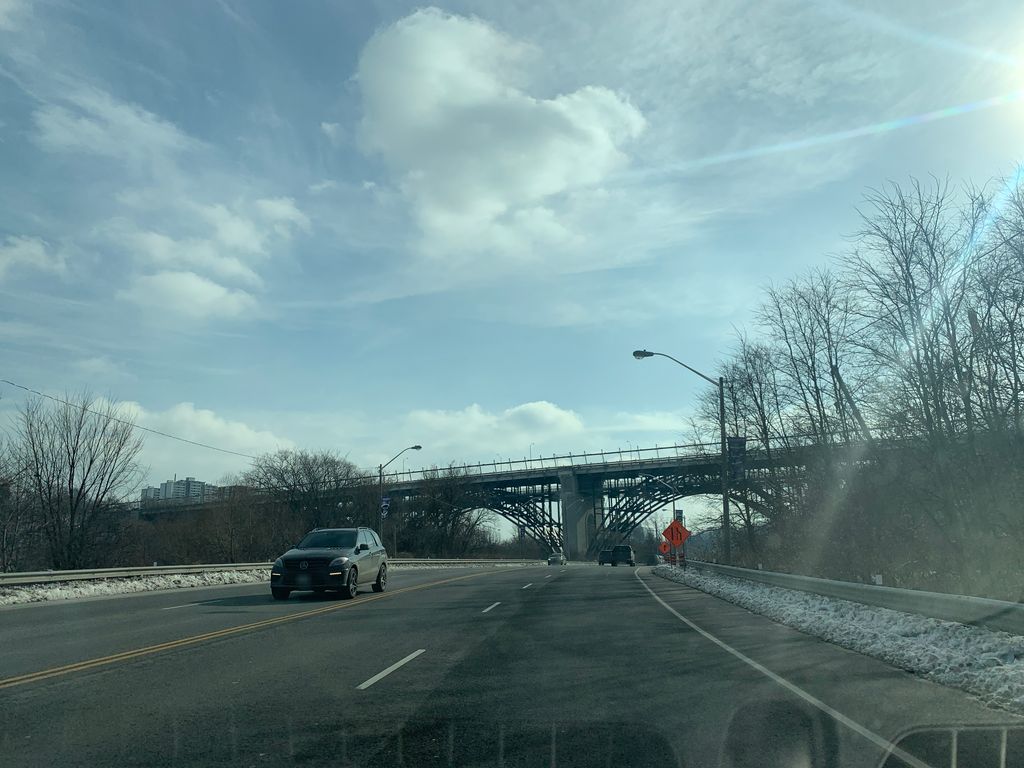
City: toronto